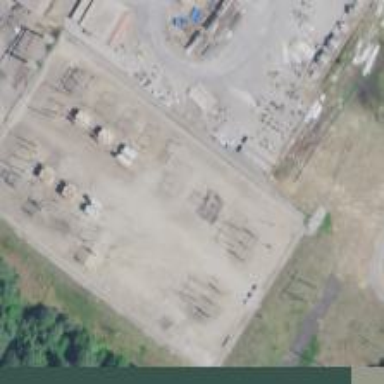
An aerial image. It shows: Industrial substation surrounded by fence.